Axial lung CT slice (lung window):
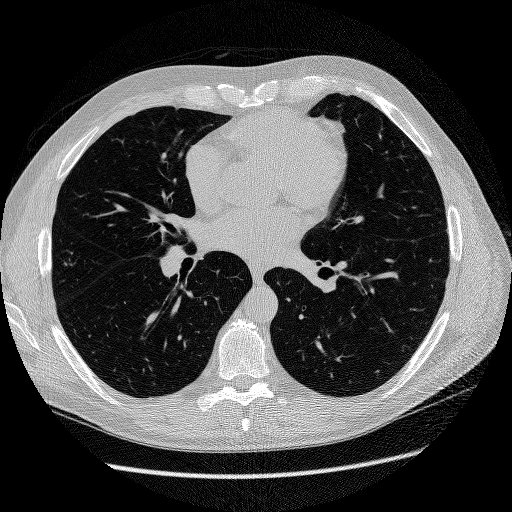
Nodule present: no